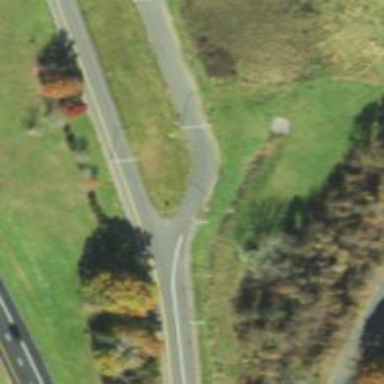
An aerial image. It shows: Service road.